Field crop: tomato
Growth stage: 2
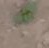
Species: solanum